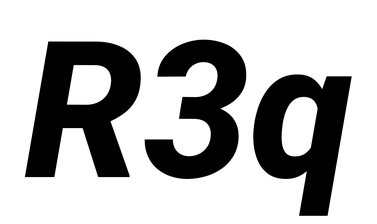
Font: Roboto-Italic_ExtraBold_Italic